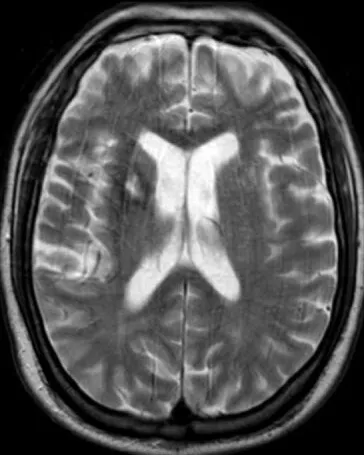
In the upper lateral aspects of the right caudate, there was a rim of T2 hypointenisty surrounding a central core of T2 hyperintensity (C).
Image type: radiology (mri)